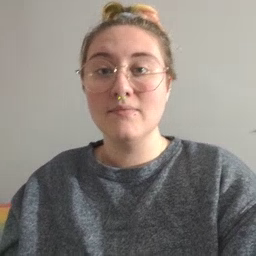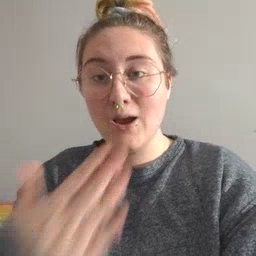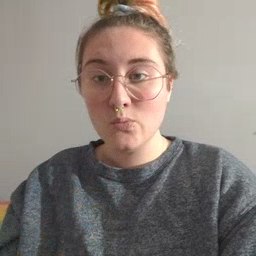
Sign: thankyou